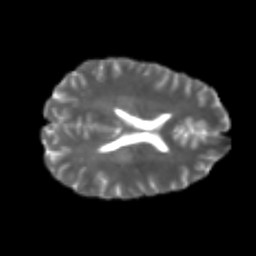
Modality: T2w
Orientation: axial
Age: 26
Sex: male
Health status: healthy
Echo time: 0.074 s